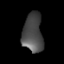
Tissue: lung
Cell type: Epithelial cells
Senescence score: 0.5929
Nuclear area (px): 775
Mean DAPI intensity: 75.106